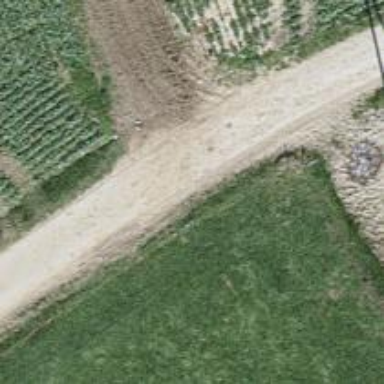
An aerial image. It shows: Well-maintained track road of grade 1.